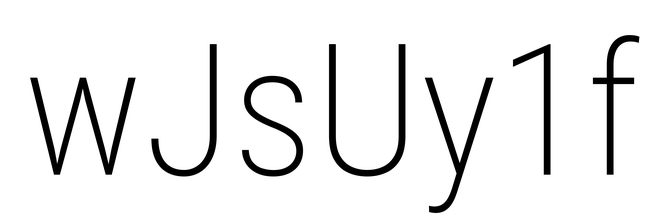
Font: Roboto_Condensed_ExtraLight